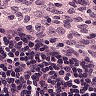
Metastatic tissue present: no